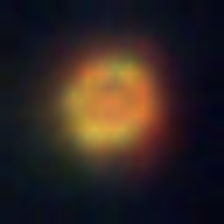
Taxon: NanoPlankton
Group: Other